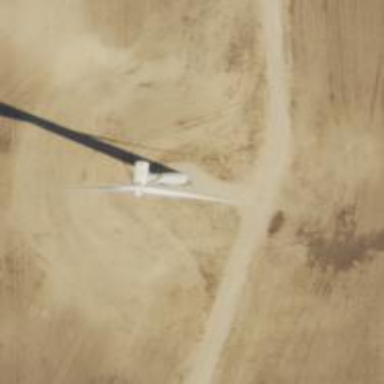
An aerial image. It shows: Wind generator powered by horizontal-axis wind turbine.